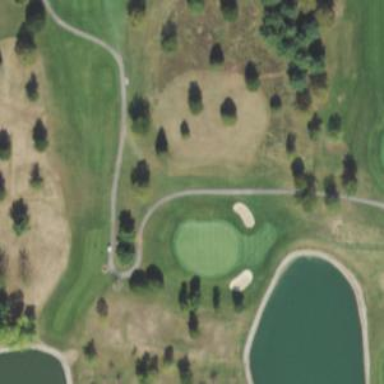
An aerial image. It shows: View of golf hole.